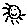
Label: sun